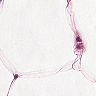
Metastatic tissue present: no